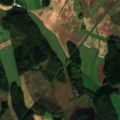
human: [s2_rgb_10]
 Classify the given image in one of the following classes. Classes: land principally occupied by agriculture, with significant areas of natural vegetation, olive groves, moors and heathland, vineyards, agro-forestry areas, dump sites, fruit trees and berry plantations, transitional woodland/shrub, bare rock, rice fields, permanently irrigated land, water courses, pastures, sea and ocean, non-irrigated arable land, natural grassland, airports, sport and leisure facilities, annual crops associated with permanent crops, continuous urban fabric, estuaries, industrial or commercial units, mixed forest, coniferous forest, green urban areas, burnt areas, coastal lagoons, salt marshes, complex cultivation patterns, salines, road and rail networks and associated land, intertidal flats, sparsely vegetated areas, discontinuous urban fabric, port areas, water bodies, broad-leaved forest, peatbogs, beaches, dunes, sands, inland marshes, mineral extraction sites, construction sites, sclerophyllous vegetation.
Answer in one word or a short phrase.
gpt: non-irrigated arable land, land principally occupied by agriculture, with significant areas of natural vegetation, coniferous forest, mixed forest, water bodies